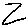
Label: zigzag